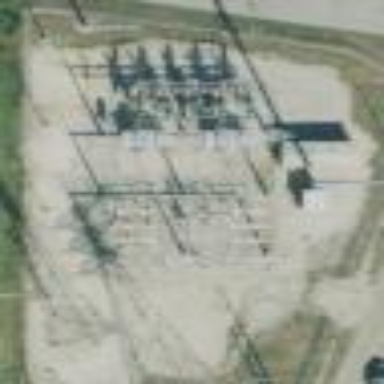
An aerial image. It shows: Outdoor distribution power substation.